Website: walmart
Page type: customer-info-address
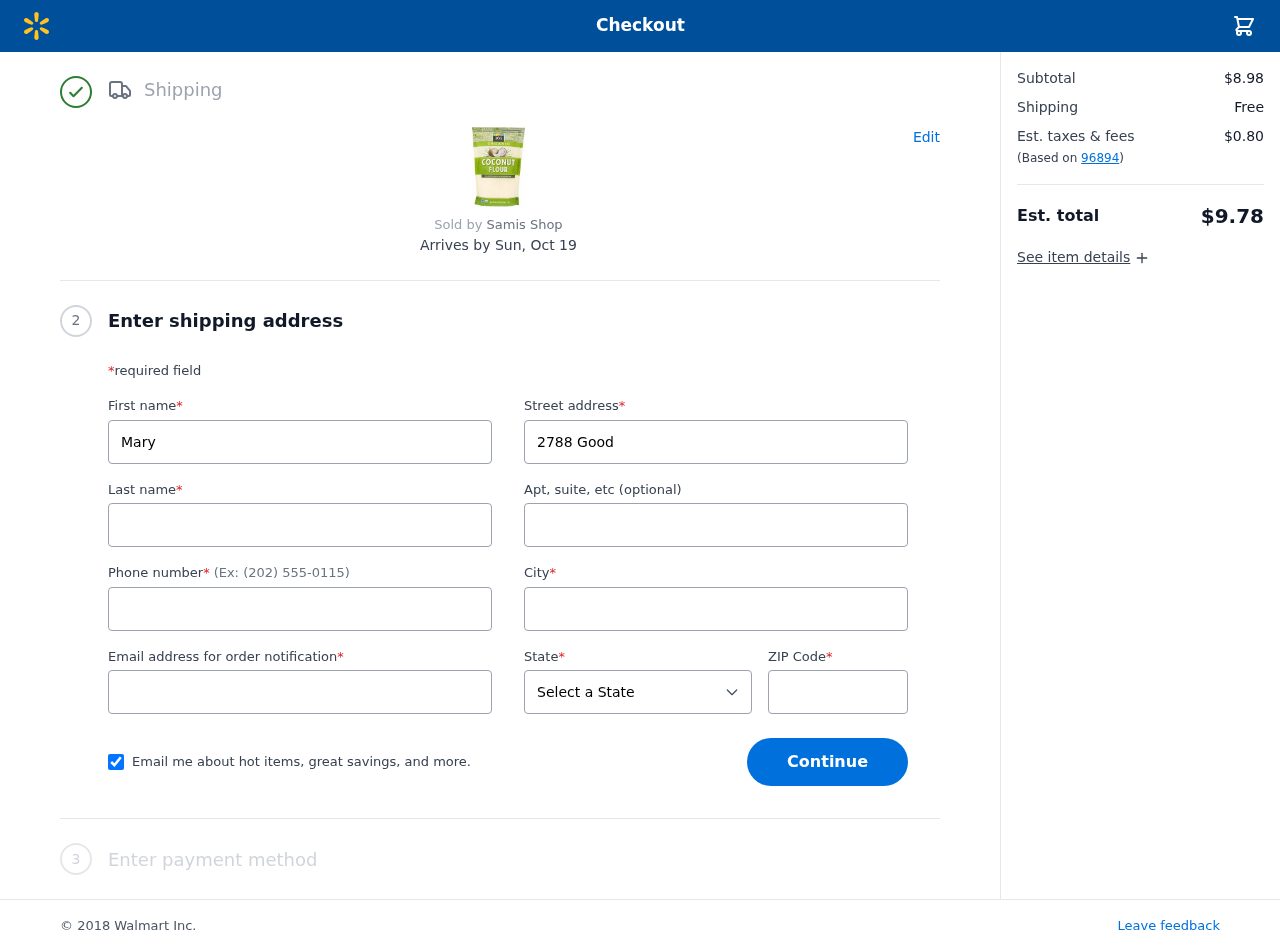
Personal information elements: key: PII_CITY
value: Elizabethbury
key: PII_EMAIL
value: marybarker@yahoo.com
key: PII_FIRSTNAME
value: Mary
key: PII_LASTNAME
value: Barker
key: PII_PHONE
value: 6909784773
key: PII_POSTCODE
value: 96894
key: PII_STATE
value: Florida
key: PII_STREET
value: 2788 Goodwin Lock
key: PII_STREET2
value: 5106 Williams Ports Apt. 485
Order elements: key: ORDER_DELIVERY_DATE
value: Sun, Oct 19
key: ORDER_SUBTOTAL
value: $8.98
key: ORDER_SHIPPING_COST
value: Free
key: ORDER_TAX
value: $0.80
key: ORDER_TOTAL
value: $9.78